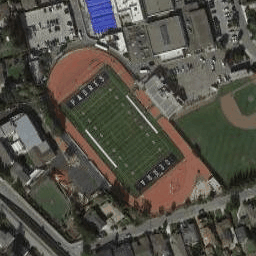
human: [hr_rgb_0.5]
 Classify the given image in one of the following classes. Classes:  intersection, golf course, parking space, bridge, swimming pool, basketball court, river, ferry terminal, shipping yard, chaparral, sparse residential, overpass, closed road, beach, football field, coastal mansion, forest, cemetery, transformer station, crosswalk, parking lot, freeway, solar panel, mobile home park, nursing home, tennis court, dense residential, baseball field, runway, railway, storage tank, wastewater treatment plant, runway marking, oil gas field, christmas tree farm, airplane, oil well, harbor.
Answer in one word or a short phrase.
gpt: football field